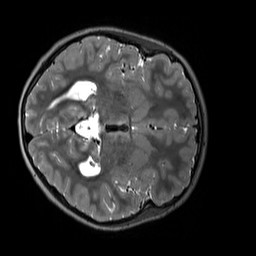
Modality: T2w
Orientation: axial
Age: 9
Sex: female
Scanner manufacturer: siemens
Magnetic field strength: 3 T
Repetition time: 3.2 s
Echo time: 0.408 s